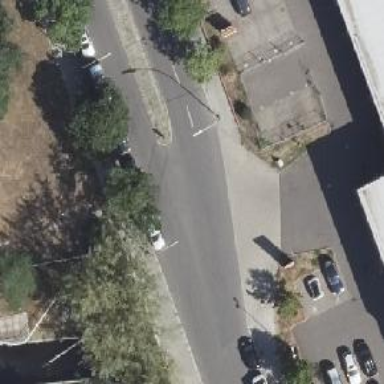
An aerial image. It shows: Unclassified road with asphalt surface. There is parallel on-street parking on the right lane.